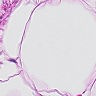
Metastatic tissue present: no